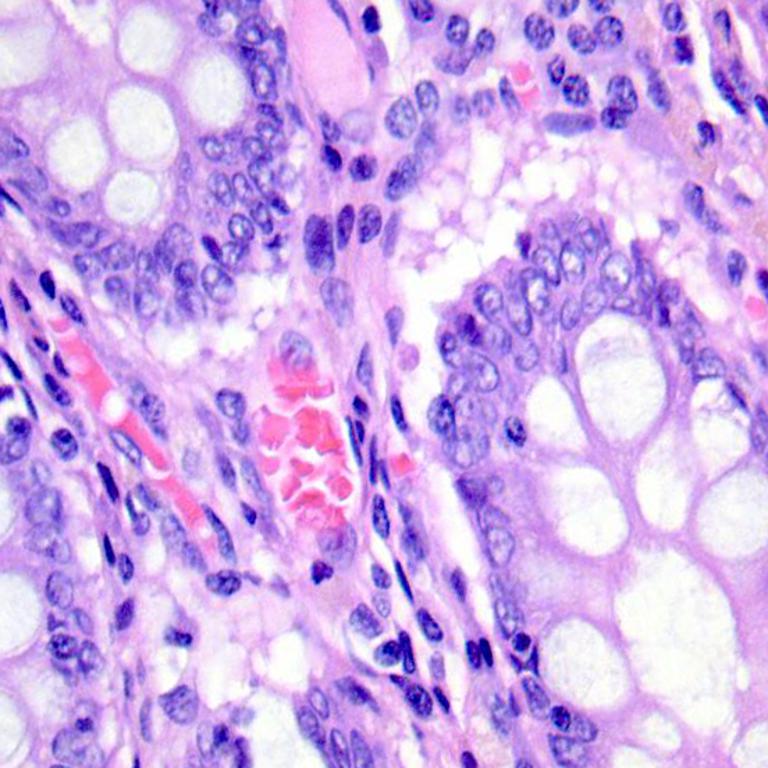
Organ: colon
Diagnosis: benign